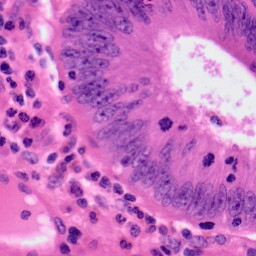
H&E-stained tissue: Colon